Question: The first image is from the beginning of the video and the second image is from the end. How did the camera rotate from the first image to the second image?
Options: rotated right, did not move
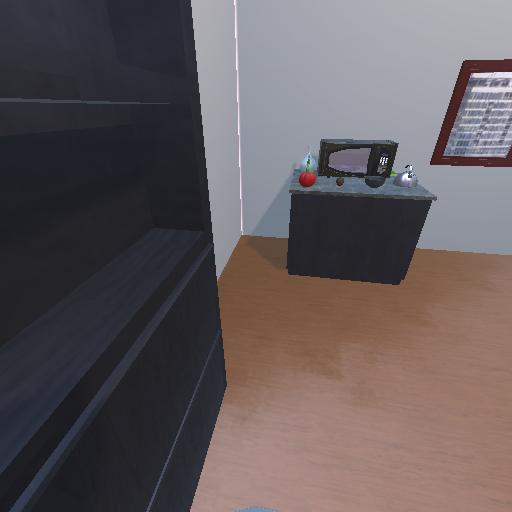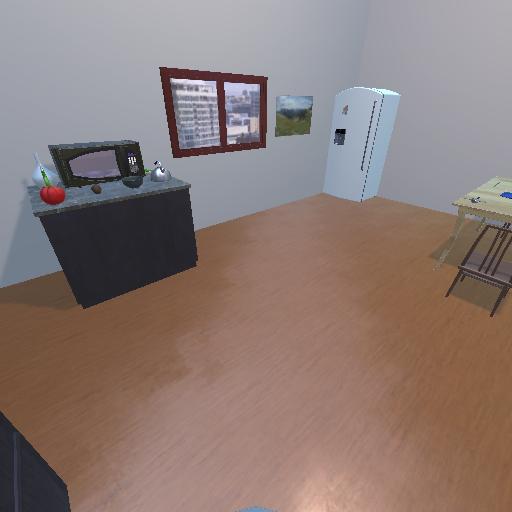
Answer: rotated right